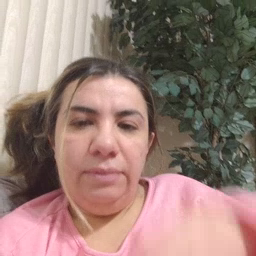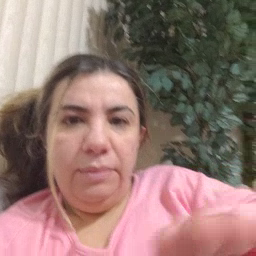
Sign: into